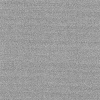
Atmospheric dust classification: dusty